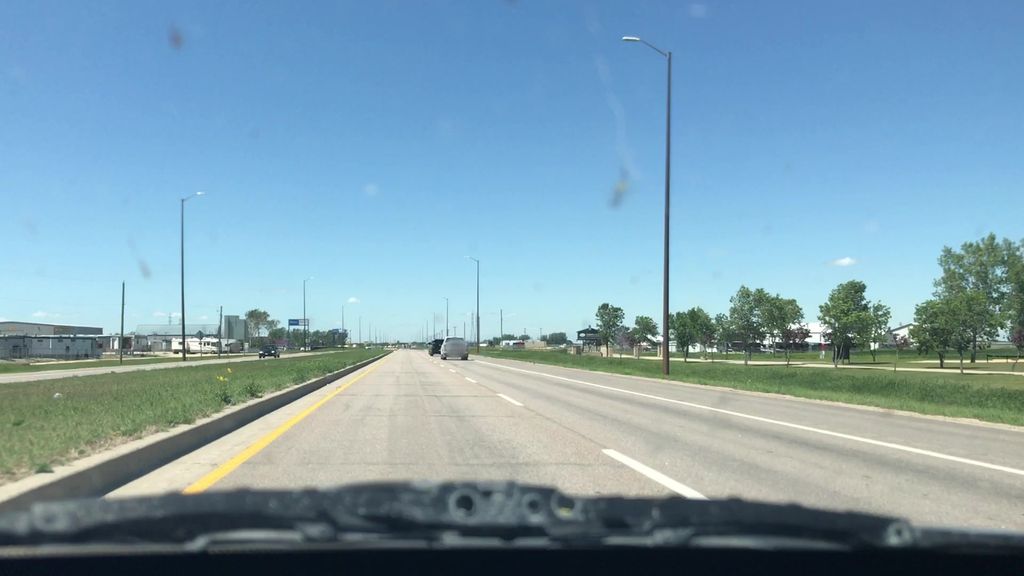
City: winnipeg